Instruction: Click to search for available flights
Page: home
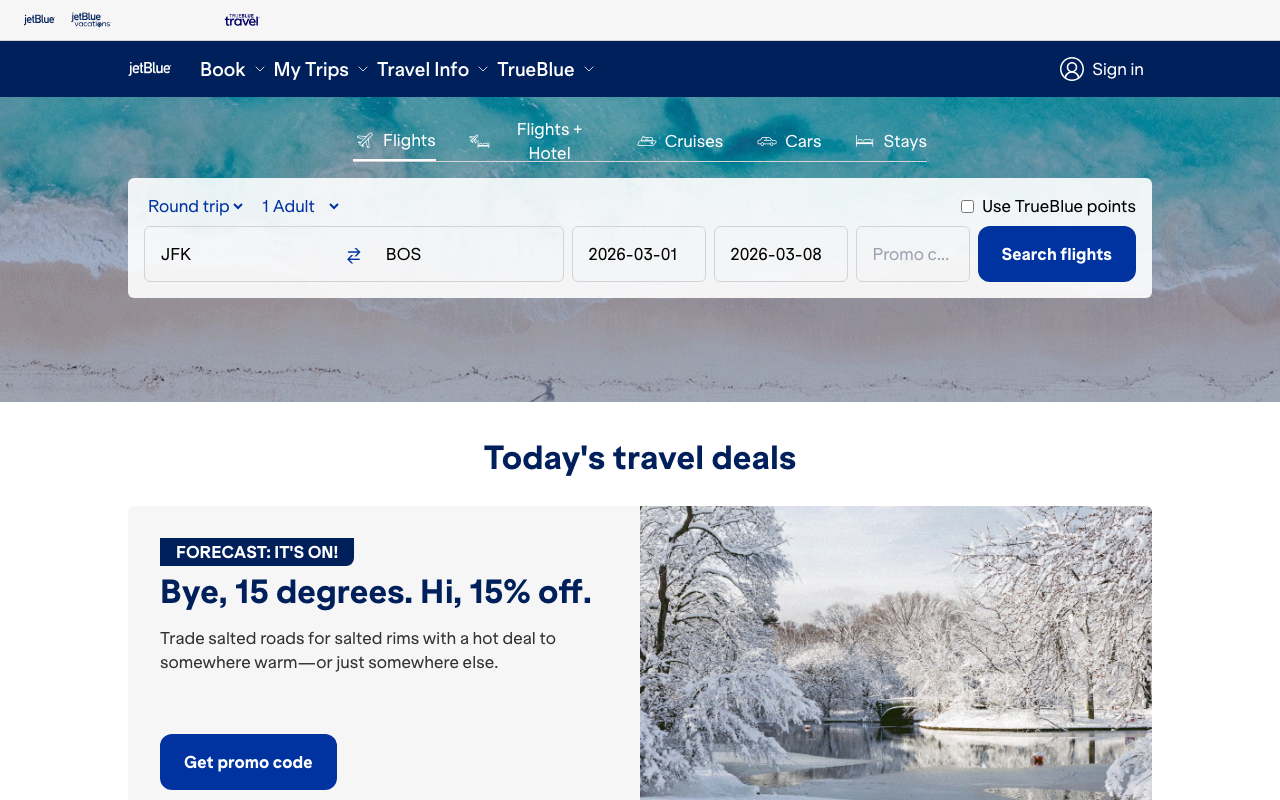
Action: click